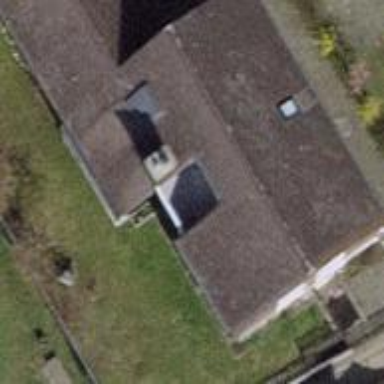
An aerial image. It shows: Terrace building with gabled roof.